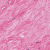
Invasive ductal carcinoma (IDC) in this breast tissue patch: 0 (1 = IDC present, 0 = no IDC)